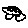
Label: car